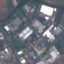
Label: Industrial